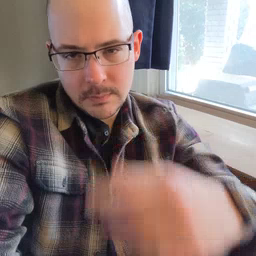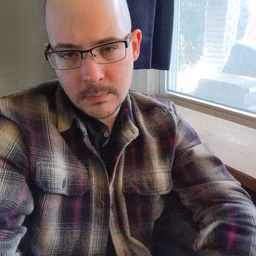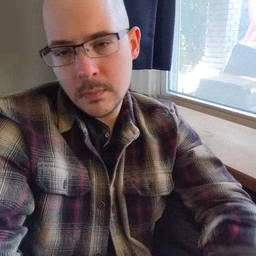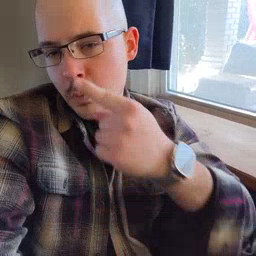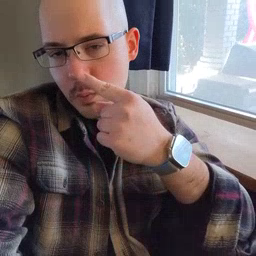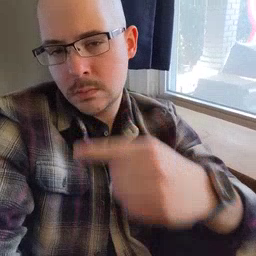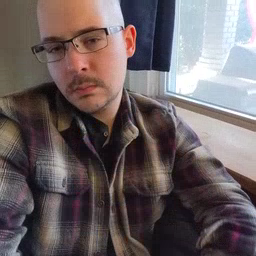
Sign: nose